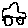
Label: car